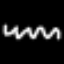
Label: squiggle